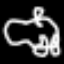
Label: frog